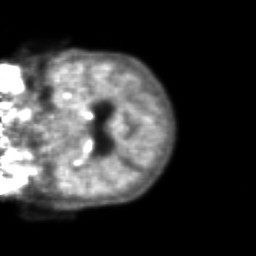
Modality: PET
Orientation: coronal
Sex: female
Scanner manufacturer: ge